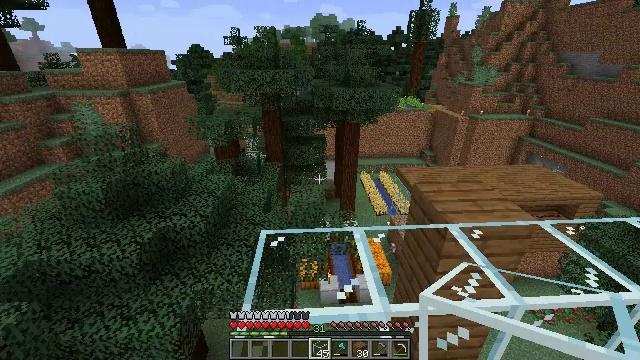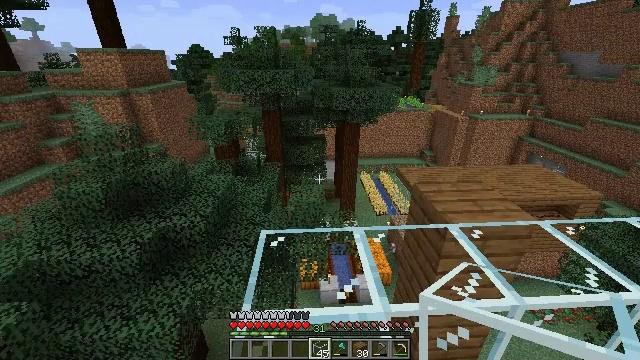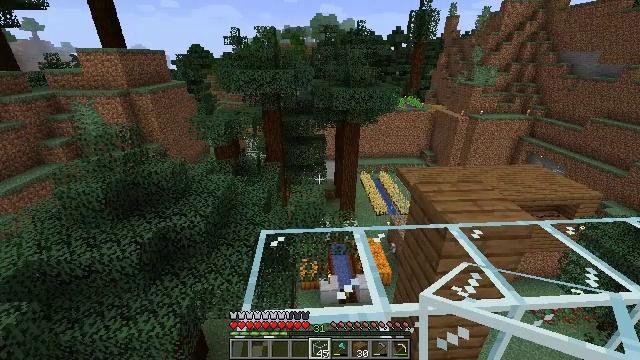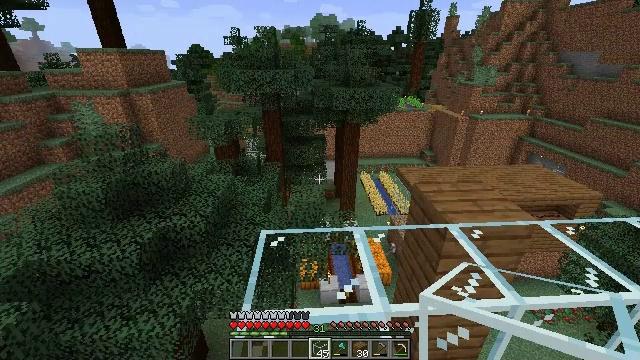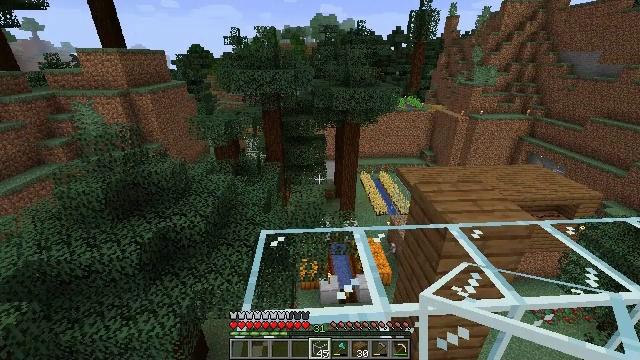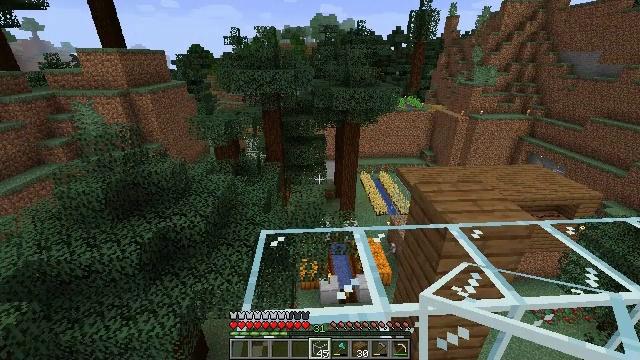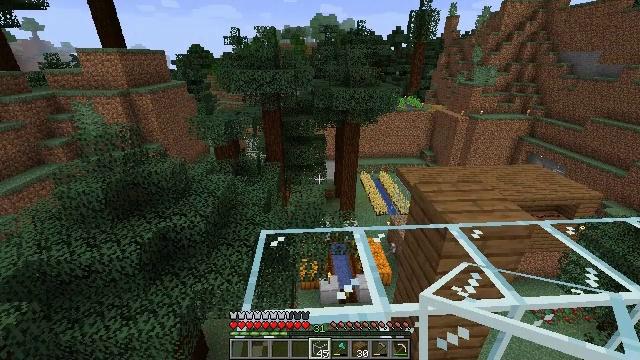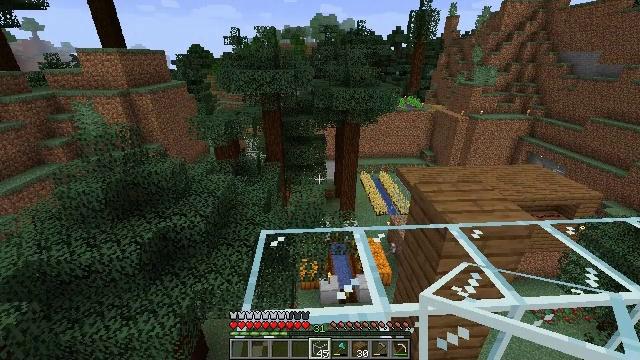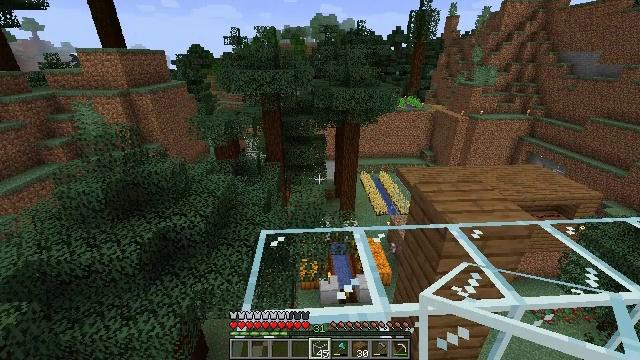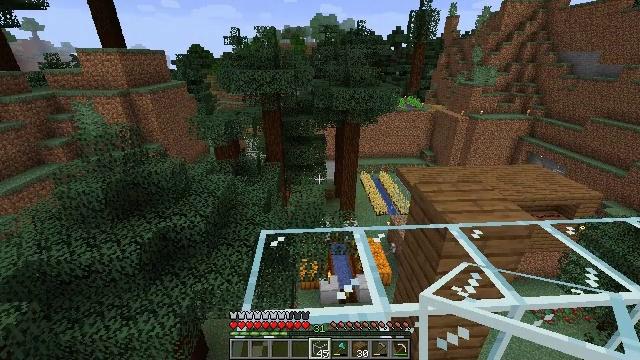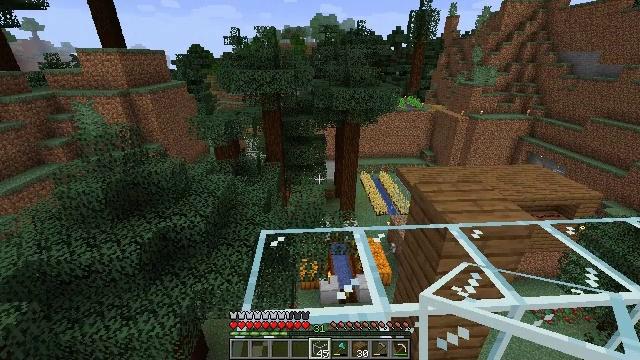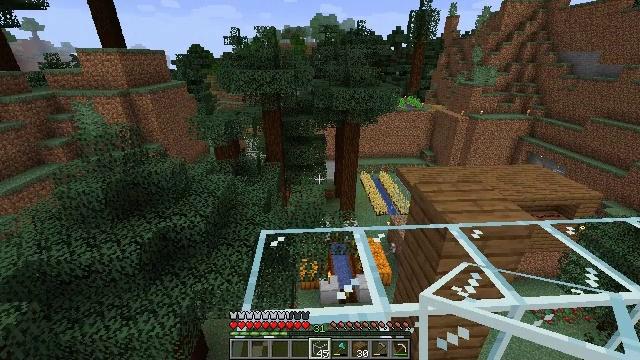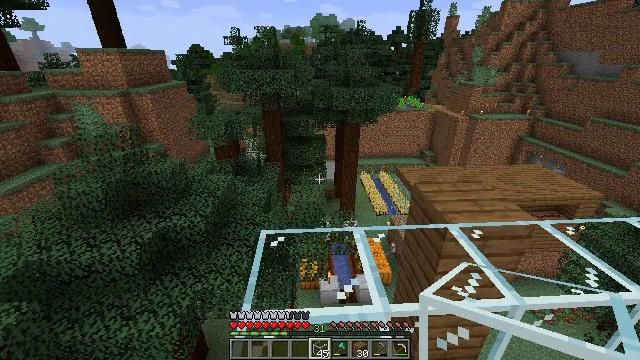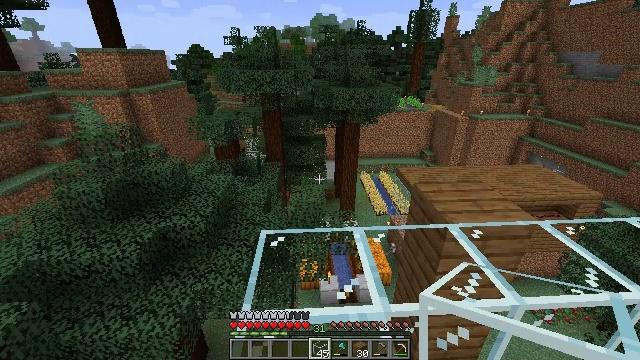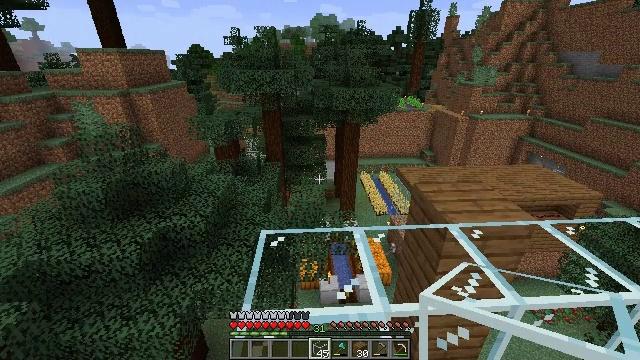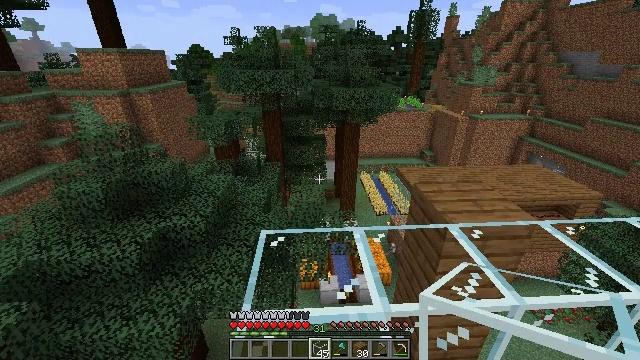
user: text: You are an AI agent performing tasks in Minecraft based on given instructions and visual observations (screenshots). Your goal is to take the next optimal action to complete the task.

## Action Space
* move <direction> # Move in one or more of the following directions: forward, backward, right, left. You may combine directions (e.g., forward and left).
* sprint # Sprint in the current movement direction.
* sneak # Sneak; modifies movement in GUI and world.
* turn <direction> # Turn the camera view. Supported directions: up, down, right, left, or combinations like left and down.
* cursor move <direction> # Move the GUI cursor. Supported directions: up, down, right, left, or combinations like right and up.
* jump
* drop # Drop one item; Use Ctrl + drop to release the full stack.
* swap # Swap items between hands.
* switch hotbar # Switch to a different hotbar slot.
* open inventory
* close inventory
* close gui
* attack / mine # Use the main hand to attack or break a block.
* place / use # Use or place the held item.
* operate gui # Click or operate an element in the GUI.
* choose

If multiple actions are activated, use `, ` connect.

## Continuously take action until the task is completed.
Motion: motion action
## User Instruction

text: Attack the spruce planks to recycle them.
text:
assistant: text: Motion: no_op
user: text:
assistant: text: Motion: no_op
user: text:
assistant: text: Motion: no_op
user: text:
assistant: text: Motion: no_op
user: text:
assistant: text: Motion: no_op
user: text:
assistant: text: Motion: no_op
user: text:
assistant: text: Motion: no_op
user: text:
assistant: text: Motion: no_op
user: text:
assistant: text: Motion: no_op
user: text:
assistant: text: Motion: no_op
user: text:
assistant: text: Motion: no_op
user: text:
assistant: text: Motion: no_op
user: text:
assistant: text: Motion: no_op
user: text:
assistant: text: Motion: no_op
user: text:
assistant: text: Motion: no_op
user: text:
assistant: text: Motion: no_op
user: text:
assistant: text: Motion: no_op
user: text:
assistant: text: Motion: no_op
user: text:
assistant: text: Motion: no_op
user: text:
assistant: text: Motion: no_op
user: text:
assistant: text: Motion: no_op
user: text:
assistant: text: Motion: no_op
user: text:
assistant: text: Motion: no_op
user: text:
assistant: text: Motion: no_op
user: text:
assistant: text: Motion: no_op
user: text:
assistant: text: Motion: no_op
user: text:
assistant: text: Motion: no_op
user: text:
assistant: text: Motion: no_op
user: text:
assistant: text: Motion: no_op
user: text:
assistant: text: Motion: no_op